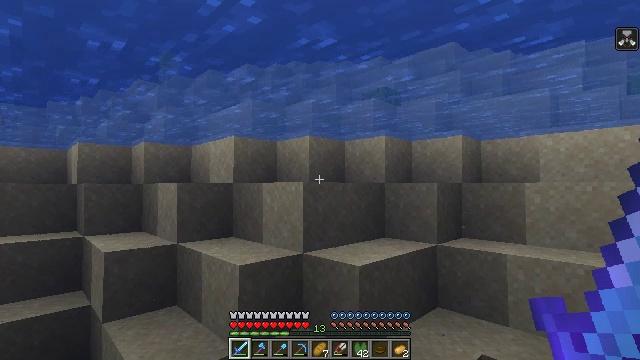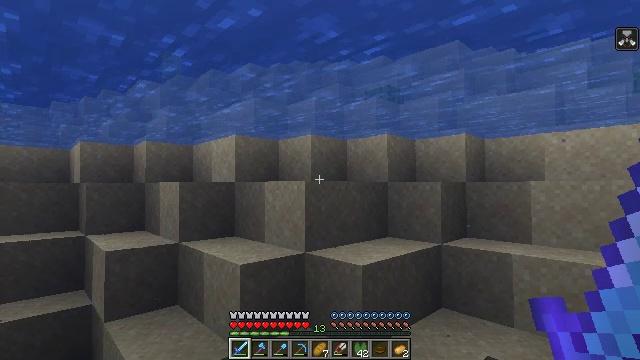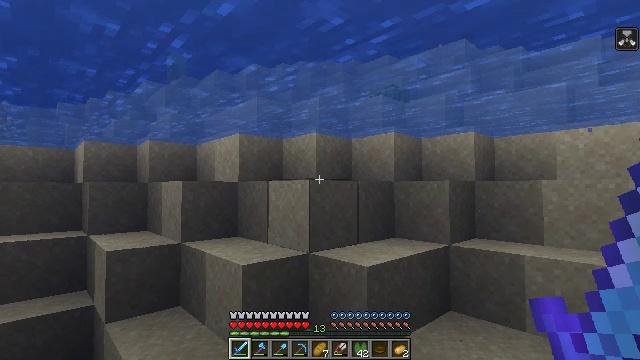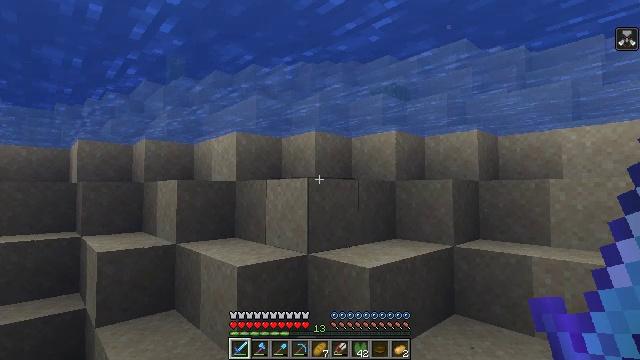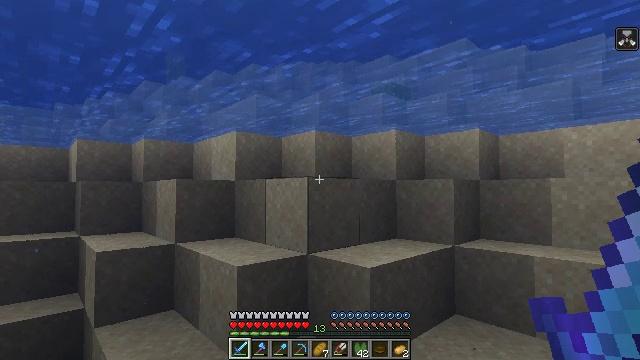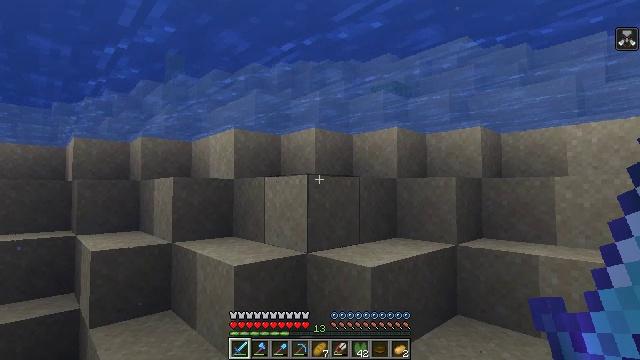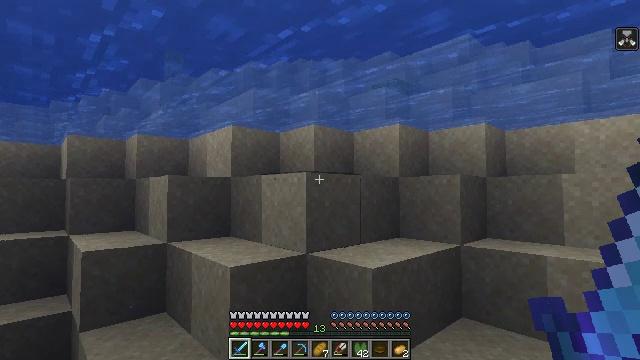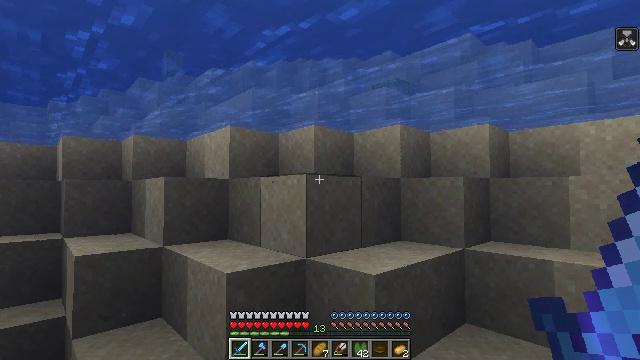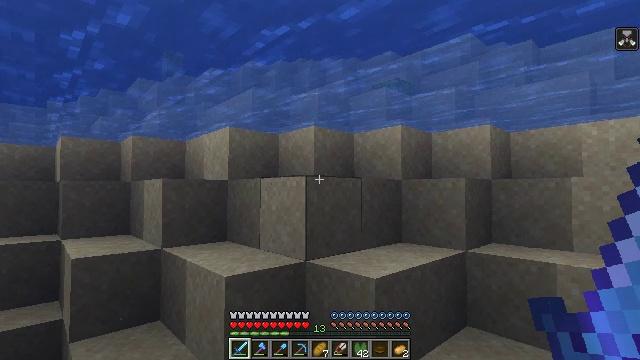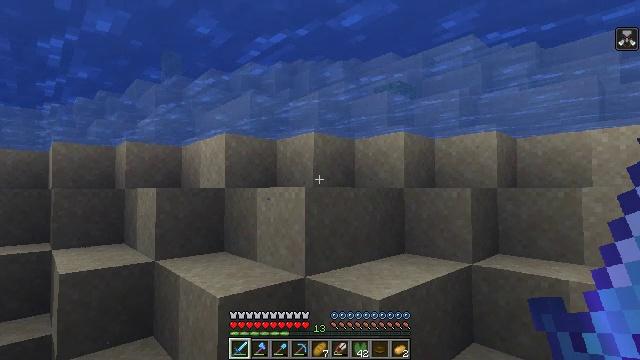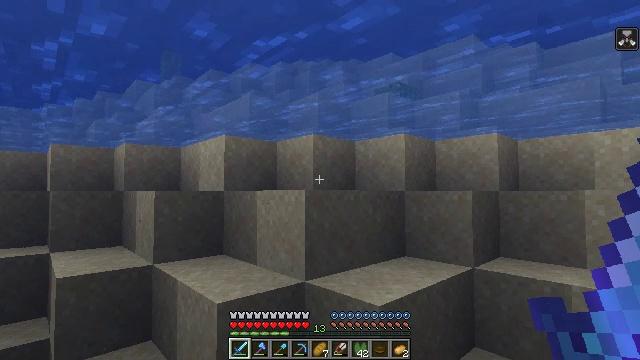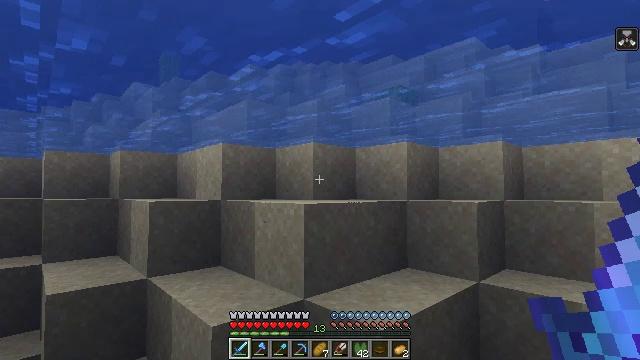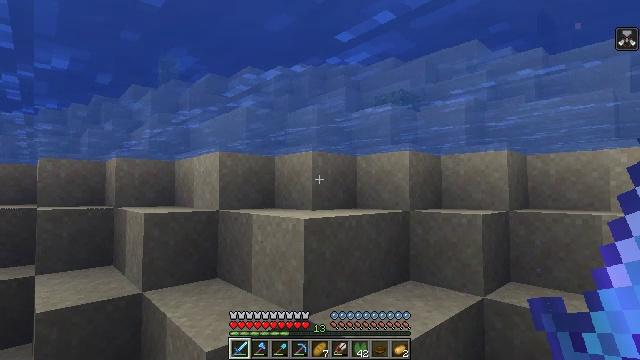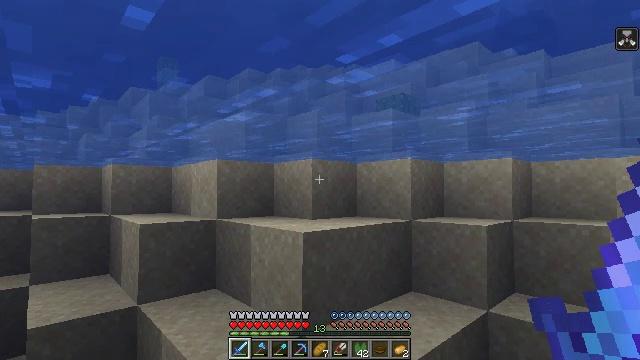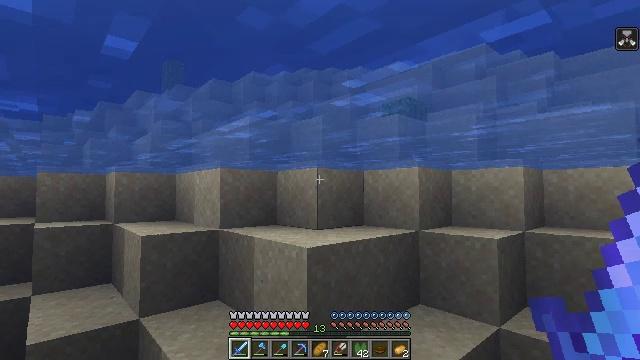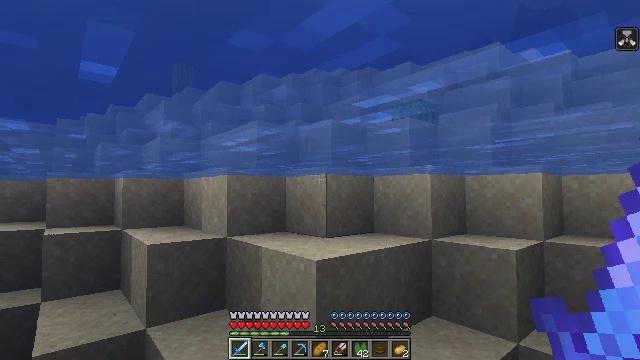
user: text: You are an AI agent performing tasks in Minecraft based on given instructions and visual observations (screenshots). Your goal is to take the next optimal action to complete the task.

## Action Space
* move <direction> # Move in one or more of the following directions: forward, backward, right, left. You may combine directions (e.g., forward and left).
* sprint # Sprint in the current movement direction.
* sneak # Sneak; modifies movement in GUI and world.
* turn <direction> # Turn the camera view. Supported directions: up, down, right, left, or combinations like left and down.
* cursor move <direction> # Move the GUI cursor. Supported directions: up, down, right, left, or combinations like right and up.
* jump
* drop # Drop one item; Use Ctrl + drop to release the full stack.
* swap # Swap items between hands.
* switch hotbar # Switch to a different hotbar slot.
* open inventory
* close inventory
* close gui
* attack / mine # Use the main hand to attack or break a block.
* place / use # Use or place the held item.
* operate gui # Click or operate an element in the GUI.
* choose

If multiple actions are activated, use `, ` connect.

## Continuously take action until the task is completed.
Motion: motion action
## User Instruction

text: Remove a bowl from the inventory.
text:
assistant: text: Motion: move forward
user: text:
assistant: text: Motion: move forward
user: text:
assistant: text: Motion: move forward
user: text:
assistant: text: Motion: move forward
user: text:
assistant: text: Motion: move forward
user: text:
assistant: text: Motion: move forward, jump
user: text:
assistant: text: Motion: move forward, jump
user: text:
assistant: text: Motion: move forward, jump
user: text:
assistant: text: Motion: move forward, jump
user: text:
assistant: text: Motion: move forward, jump
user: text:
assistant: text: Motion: move forward, jump
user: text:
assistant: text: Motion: move forward, jump
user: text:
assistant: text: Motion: move forward, jump
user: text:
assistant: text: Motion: move forward
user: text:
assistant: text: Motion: move forward, turn left
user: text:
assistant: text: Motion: move forward
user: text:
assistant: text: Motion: move forward
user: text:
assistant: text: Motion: move forward
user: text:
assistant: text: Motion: move forward
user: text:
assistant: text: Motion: move forward and move left
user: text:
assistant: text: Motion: move forward and move left
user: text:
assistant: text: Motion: move forward and move left
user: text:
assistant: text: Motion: move forward and move left
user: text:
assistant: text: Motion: move forward
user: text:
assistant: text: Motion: move forward
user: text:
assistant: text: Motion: move forward
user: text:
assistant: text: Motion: move forward, jump
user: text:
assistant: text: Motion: move forward, jump
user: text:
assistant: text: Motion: move forward, jump
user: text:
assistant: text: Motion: move forward, jump